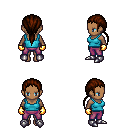
a pixel art fantasy rpg character, female body template, human, dark skin, teal pirate shirt, magenta pants, brown ponytail hairstyle, gold gloves, metal boots, four views (front, back, left, right), 2x2 character sprite sheet, small pixel art, hard edges, no anti-aliasing